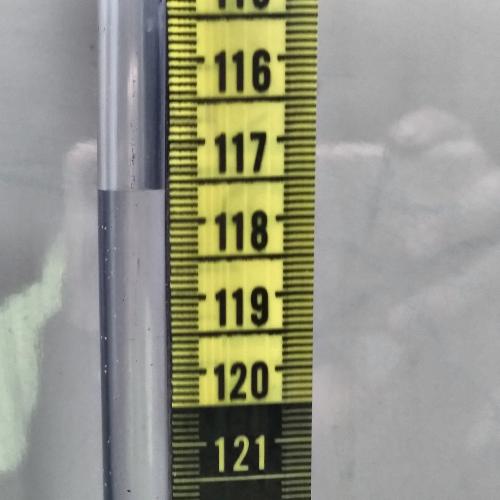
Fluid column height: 117.6 cm